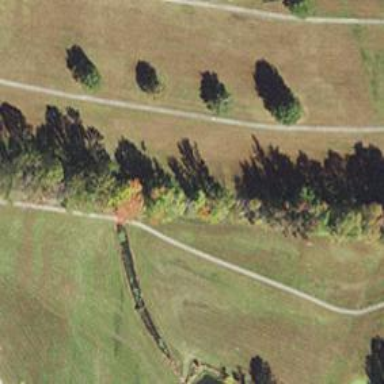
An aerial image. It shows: Footway that serves as golf path.